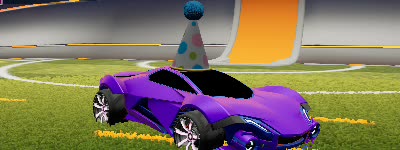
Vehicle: werewolf